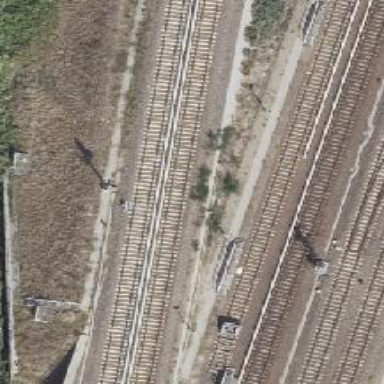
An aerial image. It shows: Railway signal.